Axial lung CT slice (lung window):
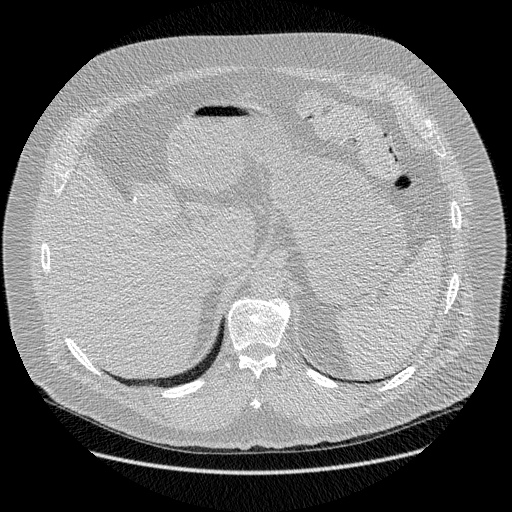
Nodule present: no